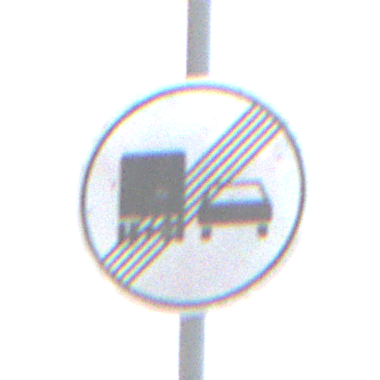
Verkehrszeichen: EndeUeberholverbotKraftfahrzeuge
Umgebung: Outdoor, Nature
Tageszeit: Night
Wetter: Overcast
Licht: Artificial
Jahreszeit: NotSpecified
Kontrast: LowContrast